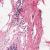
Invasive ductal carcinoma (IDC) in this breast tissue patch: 0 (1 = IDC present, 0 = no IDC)